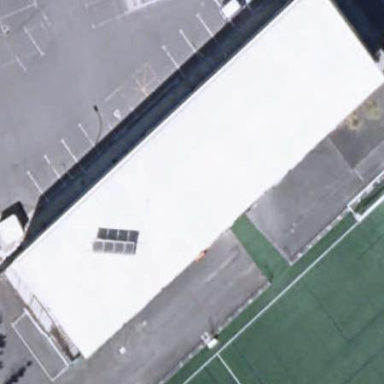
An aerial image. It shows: Bleachers on leisure land.